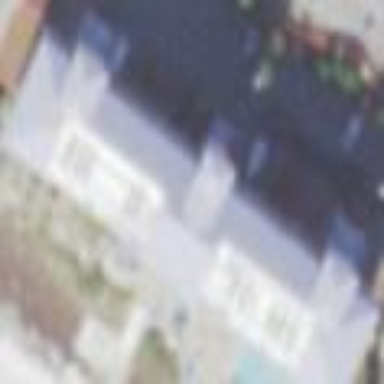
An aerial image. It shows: Hotel building.